Question: I have a textView for which the submit button gets overlapped by the keyboard, so I am trying to add a listener for when a user taps anywhere else on the screen to get rid of the keyboard.
I am trying to add code like this to my controller:
'''
-(void)touchesBegan:(NSSet *) touches withEvent:(UIEvent *)event
{
[textView resignFirstResponder];
}
'''
but this gives a syntax error that the textView is not declared. But that is confusing because I added the textView to the screen already.
Here is the code:
'''
#import "FeedbackController.h"
@interface FeedbackController ()
@end
@implementation FeedbackController
- (id)initWithNibName:(NSString *)nibNameOrNil bundle:(NSBundle *)nibBundleOrNil
{
self = [super initWithNibName:nibNameOrNil bundle:nibBundleOrNil];
if (self) {
// Custom initialization
}
return self;
}
- (void)viewDidLoad
{
[super viewDidLoad];
// Do any additional setup after loading the view.
}
- (void)viewDidUnload
{
[super viewDidUnload];
// Release any retained subviews of the main view.
}
- (BOOL)shouldAutorotateToInterfaceOrientation:(UIInterfaceOrientation)interfaceOrientation
{
return (interfaceOrientation == UIInterfaceOrientationPortrait);
}
-(void)touchesBegan:(NSSet *) touches withEvent:(UIEvent *)event
{
[textView resignFirstResponder];
}
- (IBAction)submitFeedback:(id)sender {
NSLog(@"This is a test hello");
}
@end
'''
And here is how the screen looks like:

Any idea how I can try to reference the textView correctly? and how I can make the keyboard disappear when the other parts of the screen are touched?
Thanks!
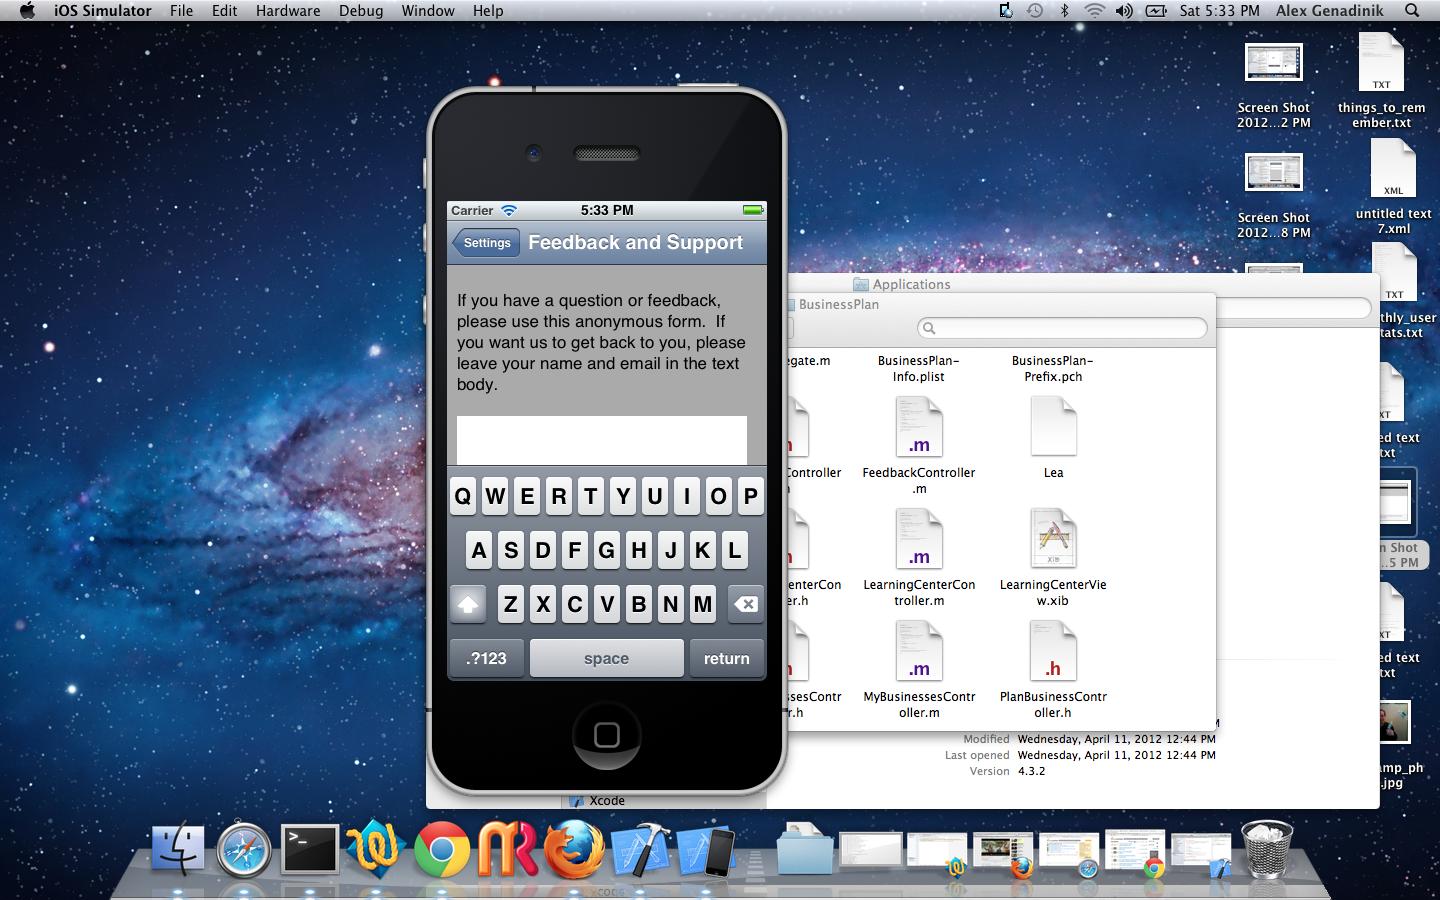
Answer: In your .h file you will need to create an 'IBOutlet' to the 'textView' variable, here is how you create the outlet <URL>